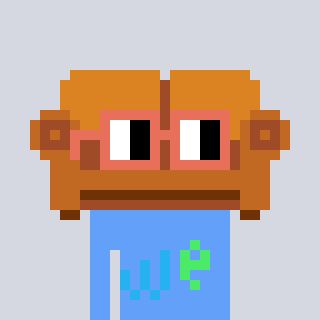
a pixel art character with square orange glasses, a couch-shaped head and a blue-colored body on a cool background